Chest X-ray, PA view. Patient: 57 years old, sex F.
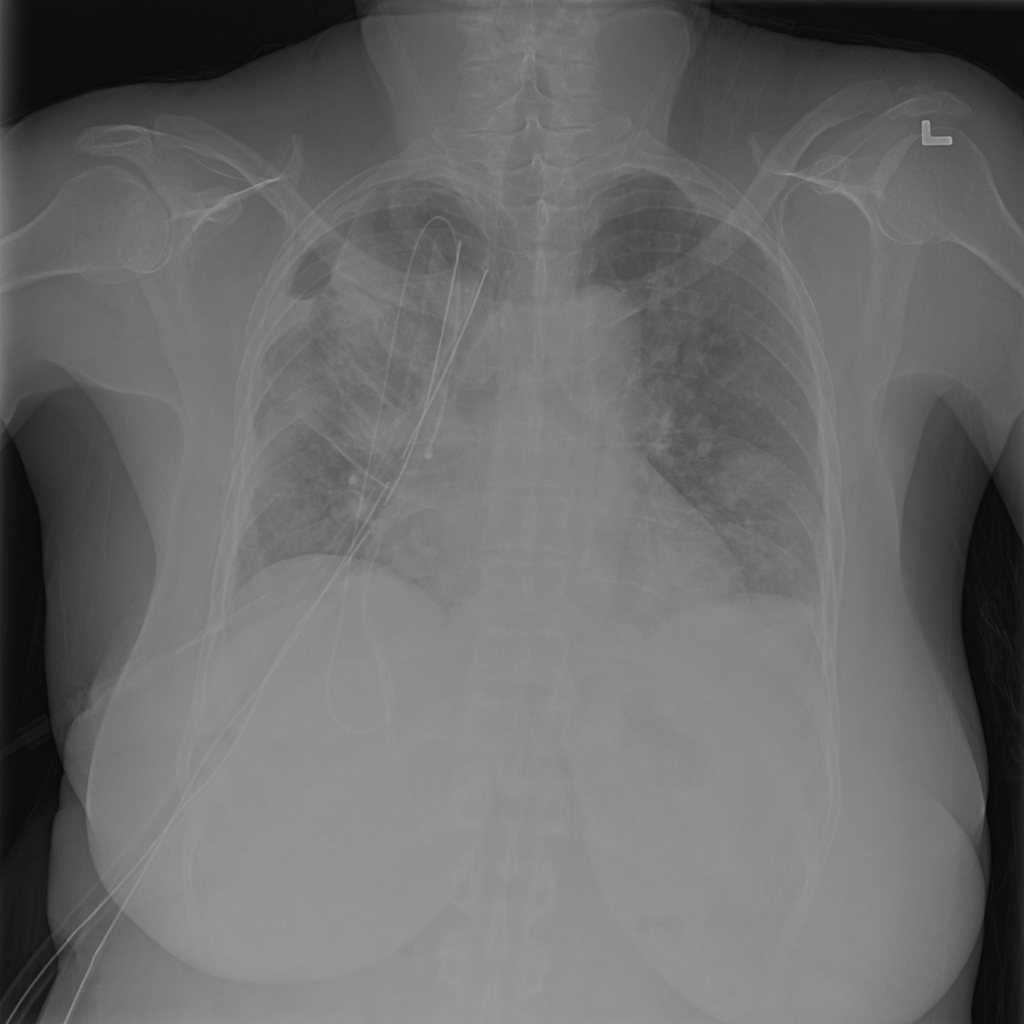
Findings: No Finding